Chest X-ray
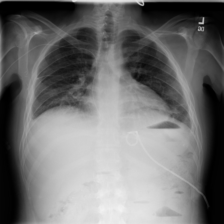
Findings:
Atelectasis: positive
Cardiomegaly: negative
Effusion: negative
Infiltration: positive
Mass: negative
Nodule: negative
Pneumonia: negative
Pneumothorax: negative
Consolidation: negative
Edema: negative
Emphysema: negative
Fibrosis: negative
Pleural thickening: negative
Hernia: negative